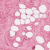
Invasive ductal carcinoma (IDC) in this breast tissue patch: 0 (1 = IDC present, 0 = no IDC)